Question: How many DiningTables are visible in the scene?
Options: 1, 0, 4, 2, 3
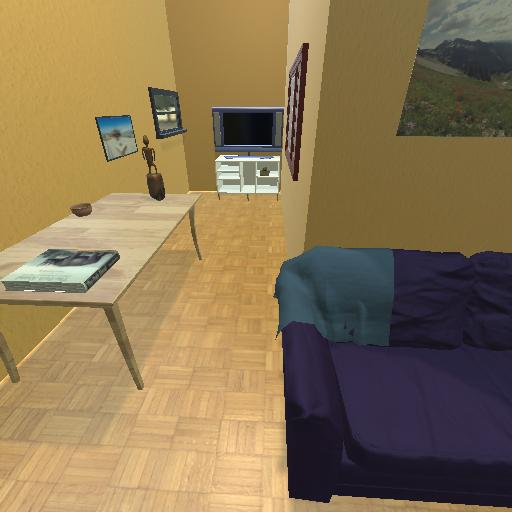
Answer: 1